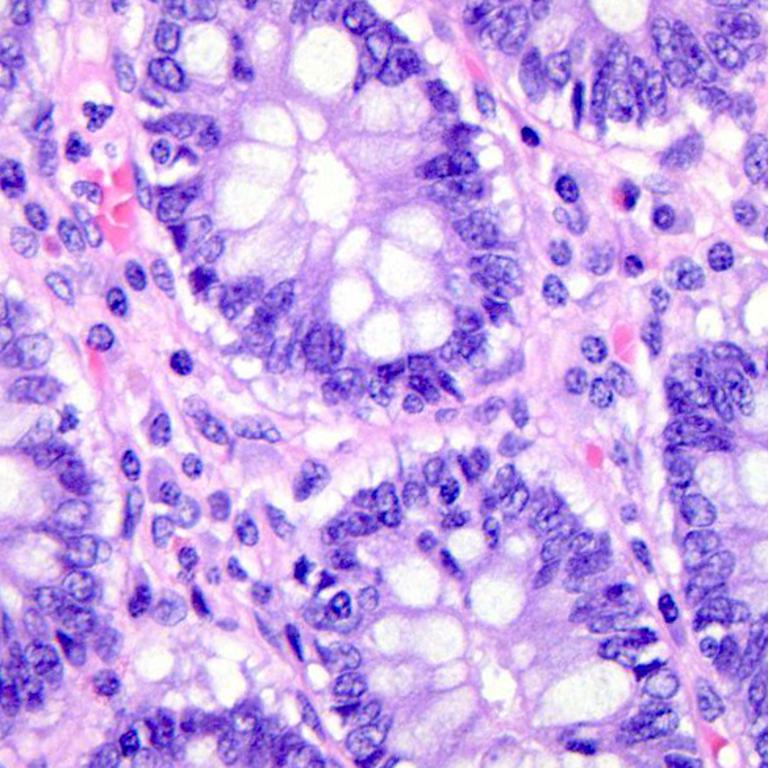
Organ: colon
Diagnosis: benign